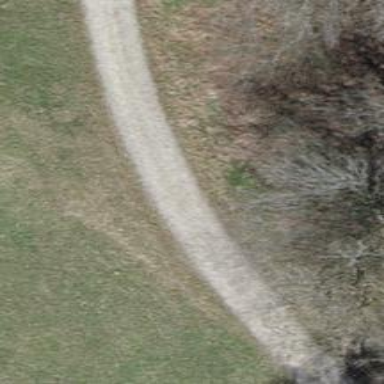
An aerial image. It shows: Gravel track with grade3 tracktype.